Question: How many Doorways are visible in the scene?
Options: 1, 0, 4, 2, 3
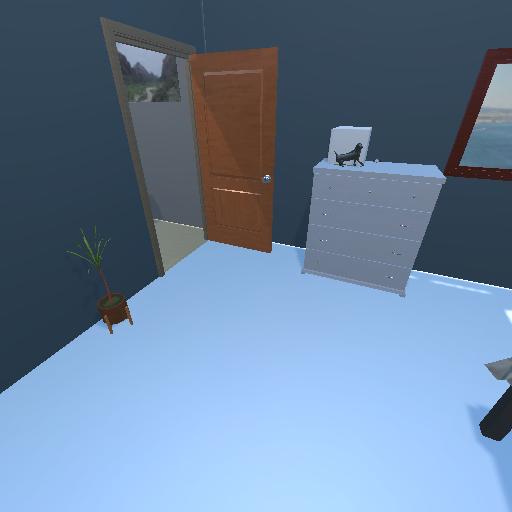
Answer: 1